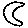
Label: moon